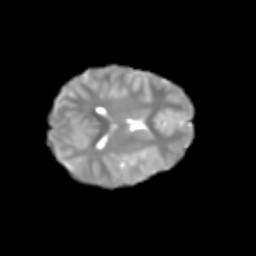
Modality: T2w
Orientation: axial
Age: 6
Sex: female
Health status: healthy